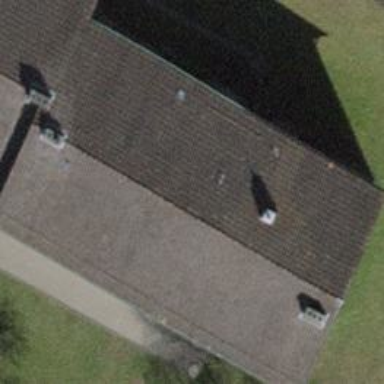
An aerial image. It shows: Pitched roof building.